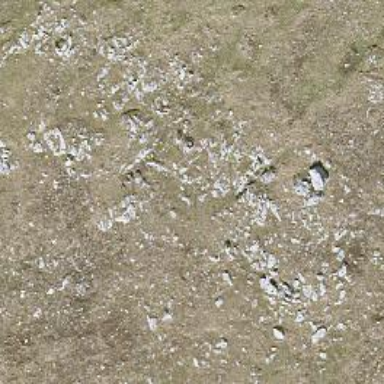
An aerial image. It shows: Landscape of bare rock.